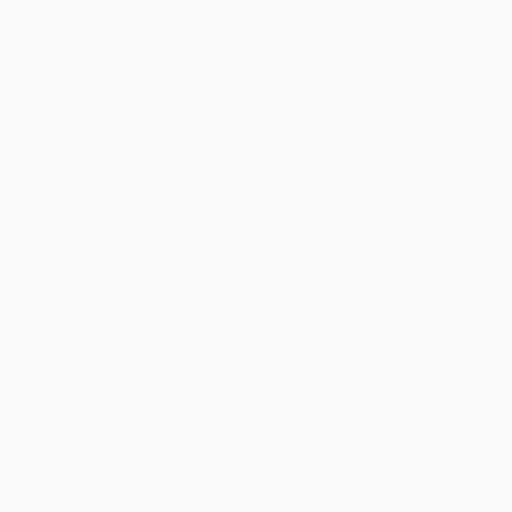
Tags: porcelain smear white